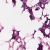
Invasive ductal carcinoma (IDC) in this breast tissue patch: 0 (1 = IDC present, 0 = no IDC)